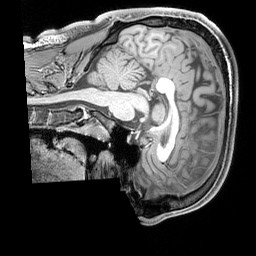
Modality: T1w
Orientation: sagittal
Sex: male
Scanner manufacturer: siemens
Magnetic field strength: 3 T
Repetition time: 2.3 s
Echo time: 0.00226 s